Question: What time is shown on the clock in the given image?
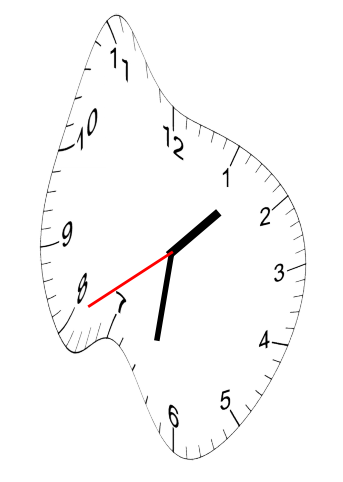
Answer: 01:31:40